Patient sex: F
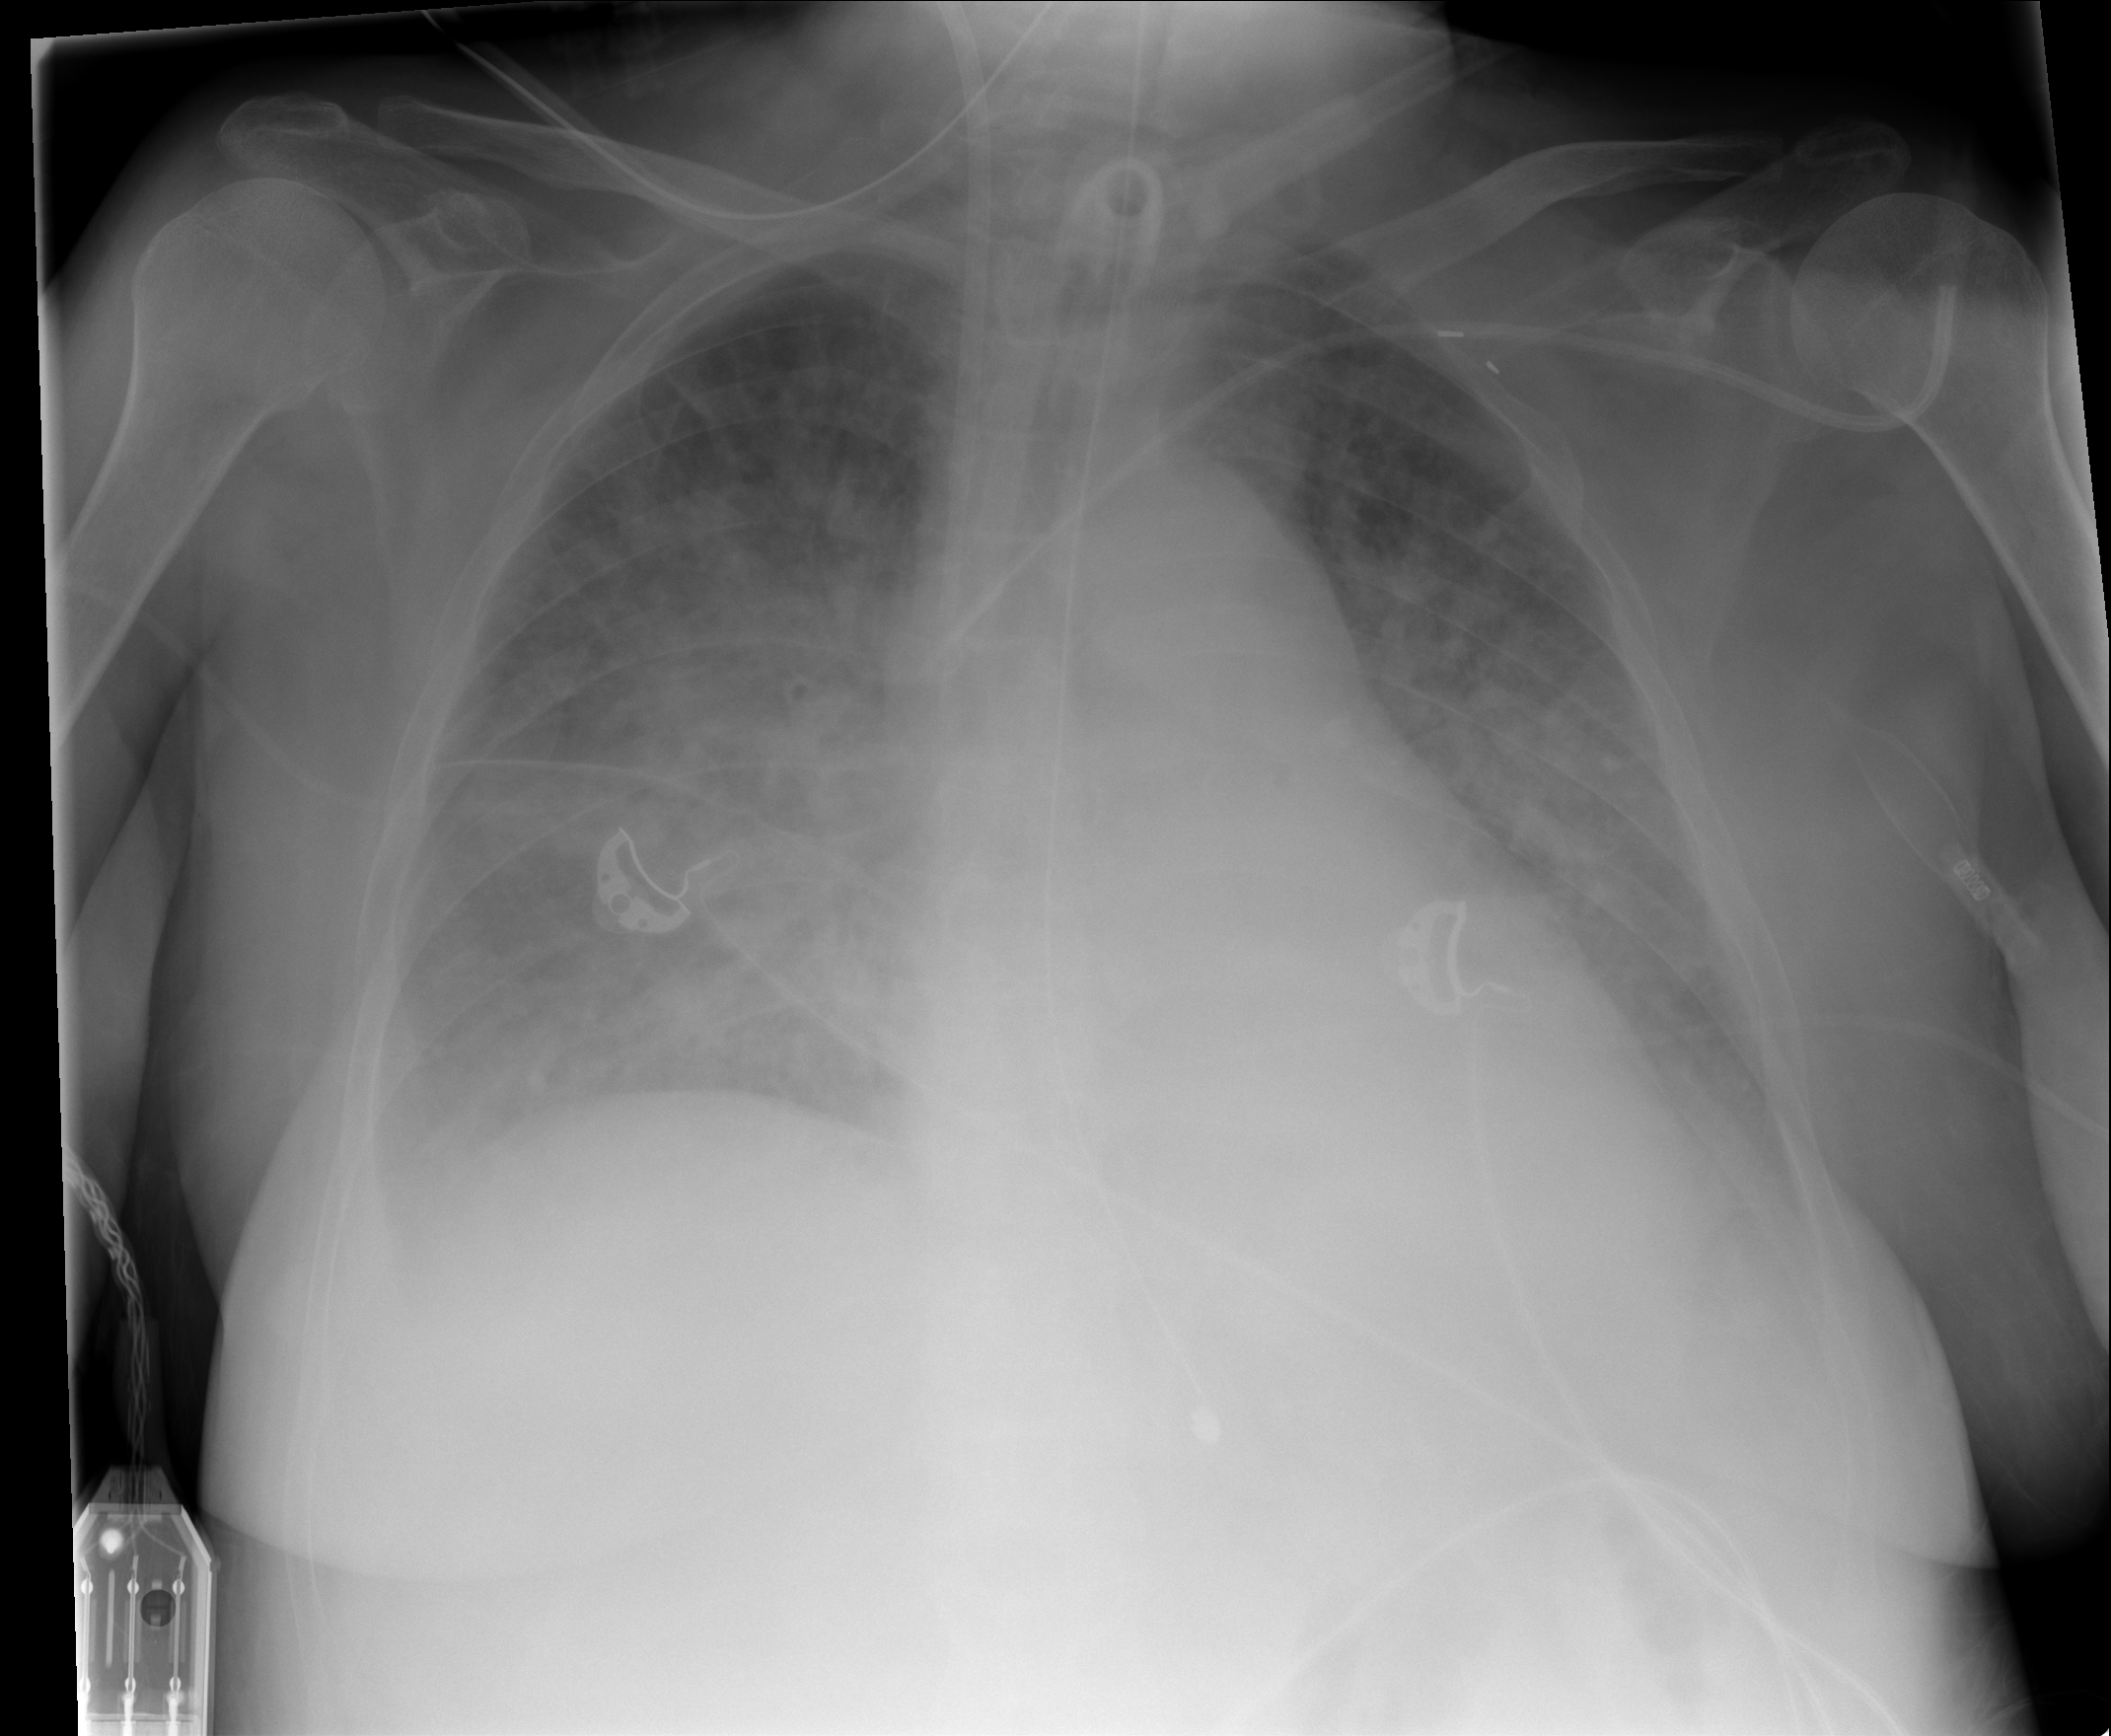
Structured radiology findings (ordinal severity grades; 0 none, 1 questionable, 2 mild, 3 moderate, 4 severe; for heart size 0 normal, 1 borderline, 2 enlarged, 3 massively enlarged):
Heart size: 2
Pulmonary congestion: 3
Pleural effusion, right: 2
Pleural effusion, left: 2
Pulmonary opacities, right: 3
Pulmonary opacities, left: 3
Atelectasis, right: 2
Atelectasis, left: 2